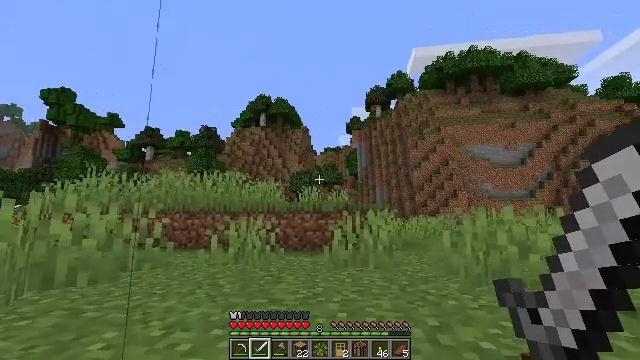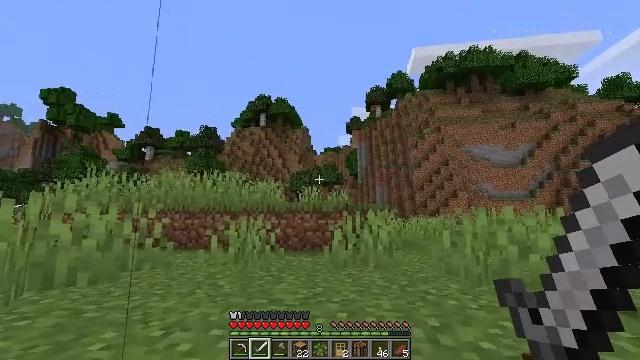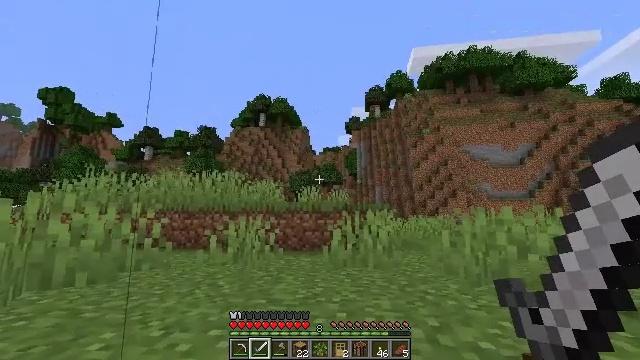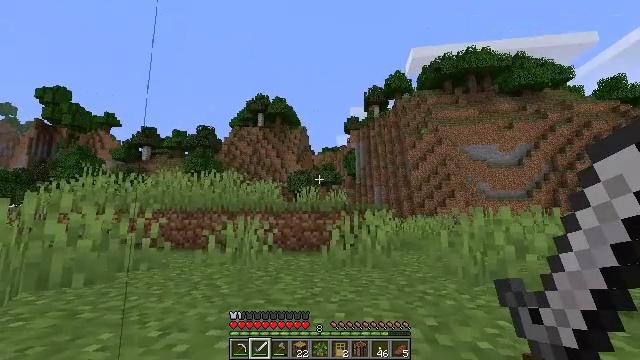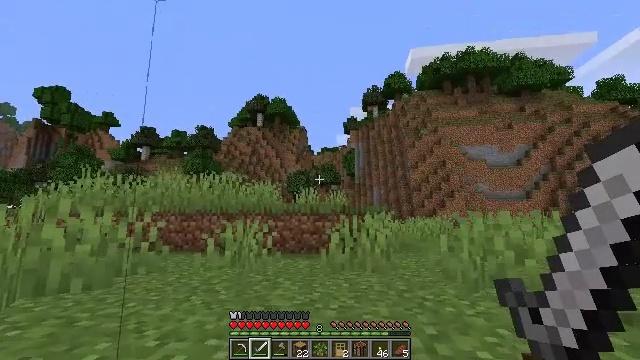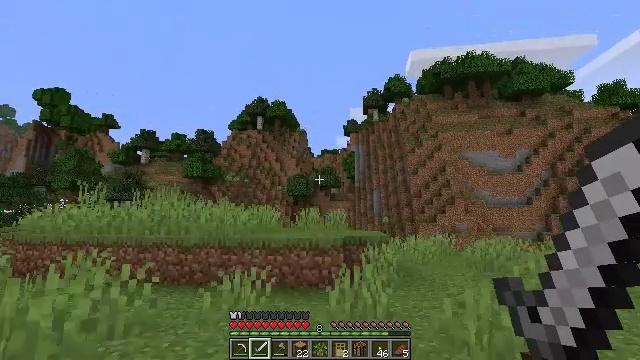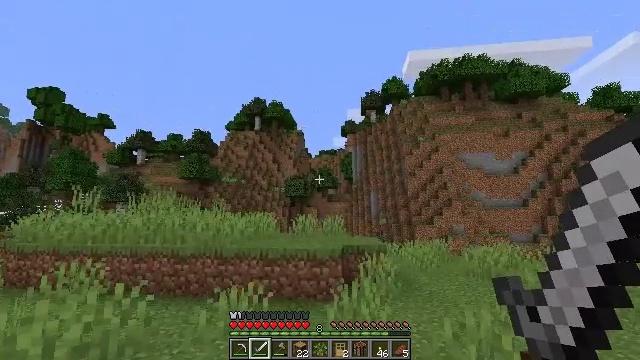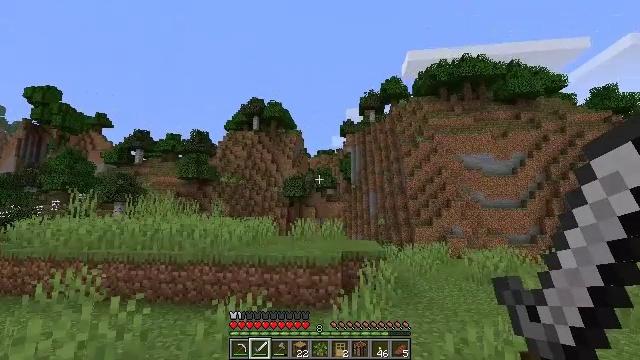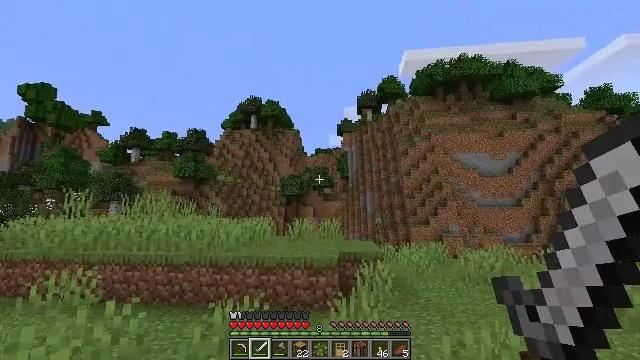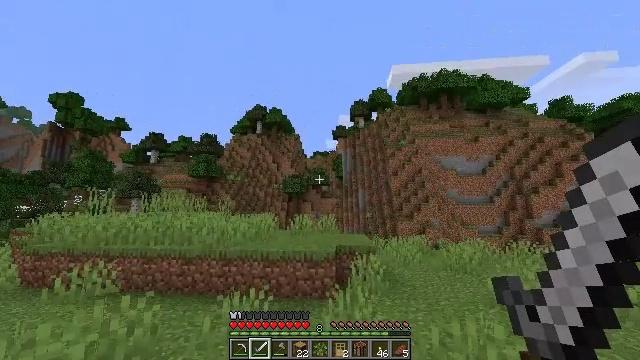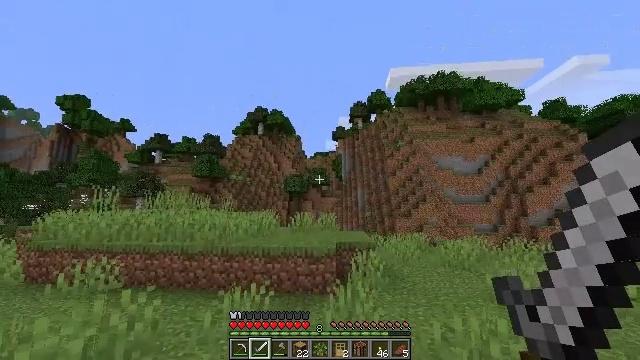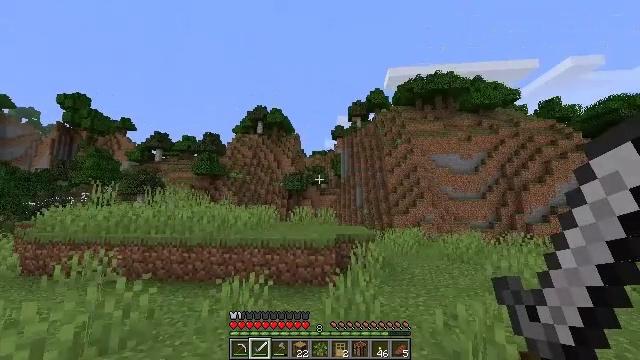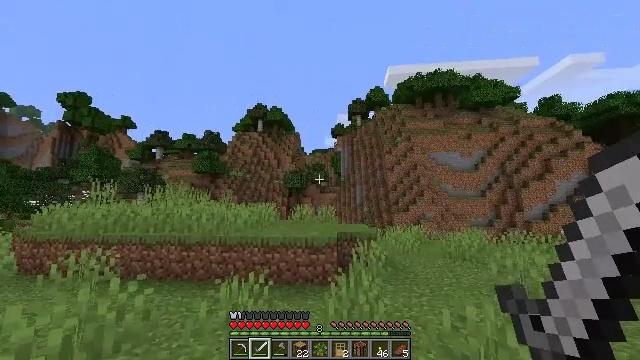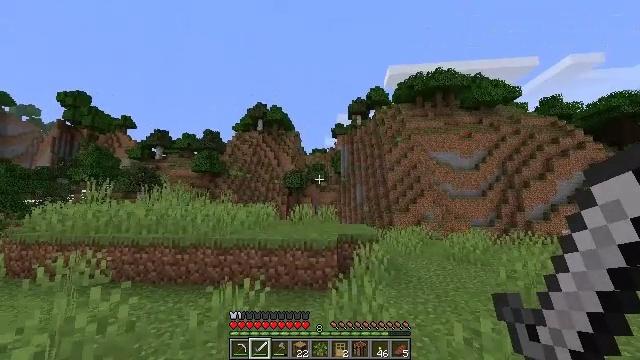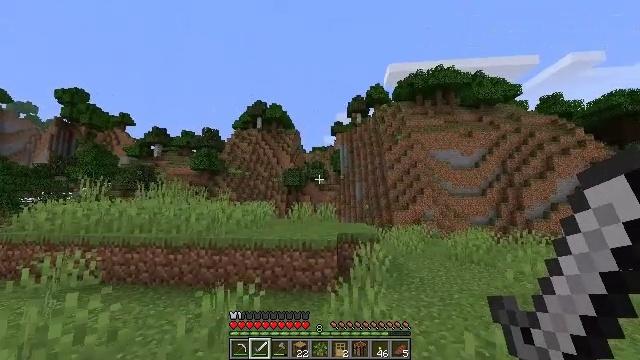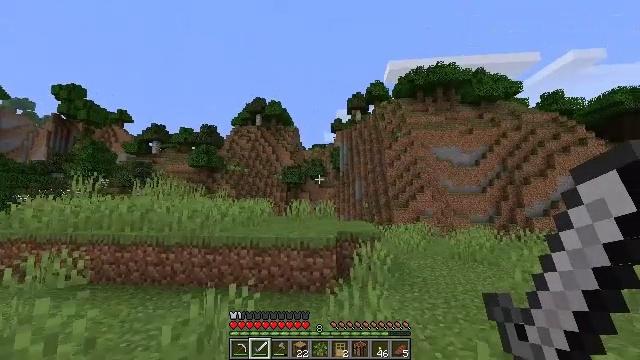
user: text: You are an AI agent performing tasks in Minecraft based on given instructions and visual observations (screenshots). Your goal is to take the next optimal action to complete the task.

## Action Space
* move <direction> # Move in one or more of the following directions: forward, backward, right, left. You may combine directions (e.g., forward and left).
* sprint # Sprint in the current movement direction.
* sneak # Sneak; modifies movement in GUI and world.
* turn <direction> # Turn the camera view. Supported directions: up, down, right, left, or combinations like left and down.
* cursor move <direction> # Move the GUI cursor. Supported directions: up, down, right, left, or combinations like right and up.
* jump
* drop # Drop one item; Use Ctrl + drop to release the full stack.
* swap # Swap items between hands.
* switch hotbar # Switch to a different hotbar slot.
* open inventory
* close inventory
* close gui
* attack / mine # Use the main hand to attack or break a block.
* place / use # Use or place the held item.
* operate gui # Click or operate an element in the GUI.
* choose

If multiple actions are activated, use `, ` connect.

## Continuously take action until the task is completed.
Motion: motion action
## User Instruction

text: Break oak leaves from the trees.
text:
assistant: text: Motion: move forward, sprint
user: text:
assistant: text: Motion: move forward, sprint
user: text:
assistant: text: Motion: move forward, sprint
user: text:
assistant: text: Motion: move forward, sprint, jump
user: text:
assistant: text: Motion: move forward, sprint, jump
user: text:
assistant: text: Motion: move forward, sprint, jump
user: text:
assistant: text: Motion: move forward, sprint
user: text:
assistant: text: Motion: move forward, sprint
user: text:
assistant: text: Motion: move forward, sprint
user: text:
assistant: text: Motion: move forward, sprint
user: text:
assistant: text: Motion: move forward, sprint
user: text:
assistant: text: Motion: move forward, sprint
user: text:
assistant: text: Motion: move forward, sprint
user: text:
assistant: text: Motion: move forward, sprint
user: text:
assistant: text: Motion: move forward, sprint
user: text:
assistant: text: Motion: move forward, sprint, turn down
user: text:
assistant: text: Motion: move forward, sprint, turn down
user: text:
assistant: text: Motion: move forward, sprint, turn down
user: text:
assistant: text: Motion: move forward, sprint, turn down
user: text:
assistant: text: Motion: move forward, sprint, turn down
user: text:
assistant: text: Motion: move forward, sprint, turn down, jump
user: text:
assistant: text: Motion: move forward, sprint, turn down, jump
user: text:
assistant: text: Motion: move forward, sprint, turn down, jump
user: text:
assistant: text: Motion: move forward, sprint, turn down, jump
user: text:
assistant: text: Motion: move forward, sprint, turn down, jump
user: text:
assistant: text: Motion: move forward, sprint
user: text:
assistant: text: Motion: move forward, sprint
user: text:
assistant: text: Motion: move forward, sprint
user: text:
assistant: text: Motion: move forward, sprint
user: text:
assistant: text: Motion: move forward, sprint